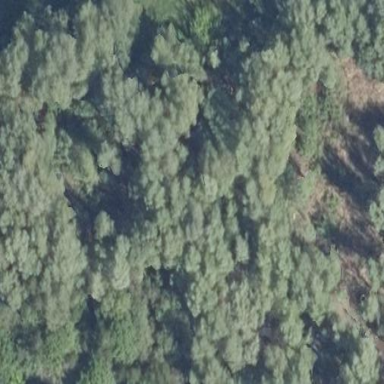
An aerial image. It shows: Patch of scrub vegetation.